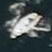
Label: Civil_yacht